Interaction volume radius: 5 \u00c5
Interaction volume height: 20 \u00c5
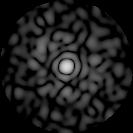
Disorder parameter: 0.7971